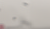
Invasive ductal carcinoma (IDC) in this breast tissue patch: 0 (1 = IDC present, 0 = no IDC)